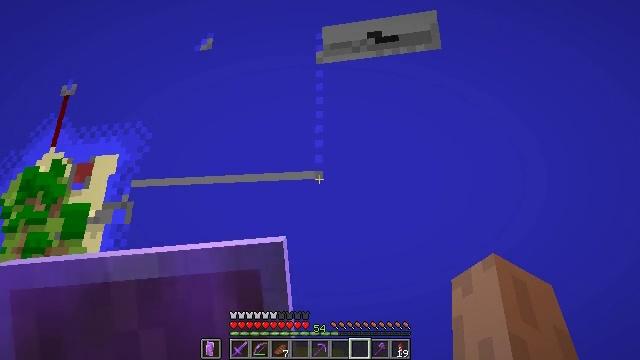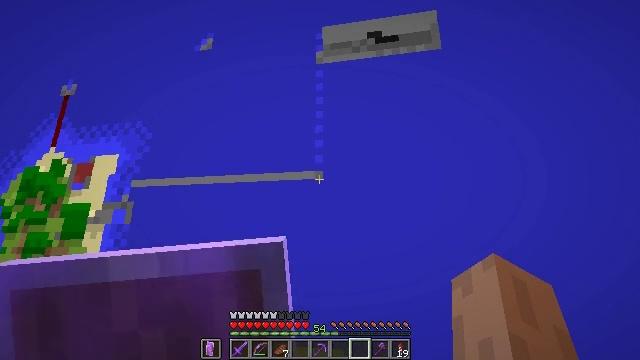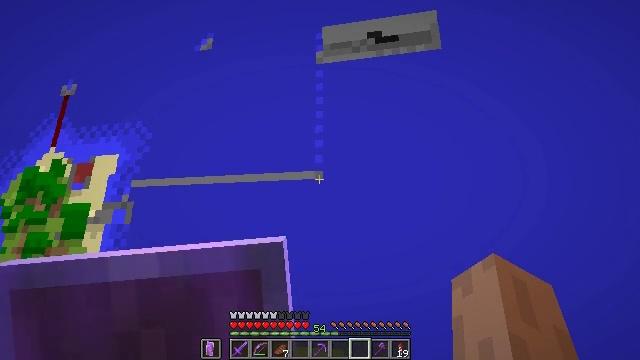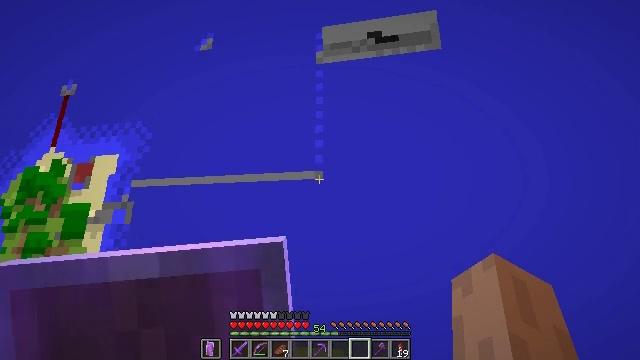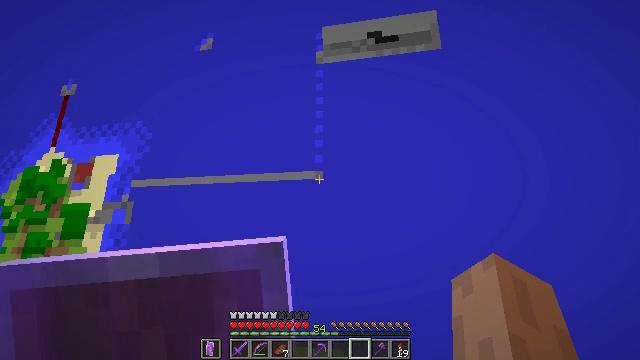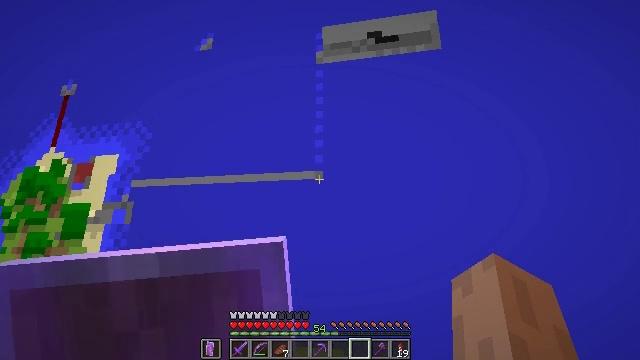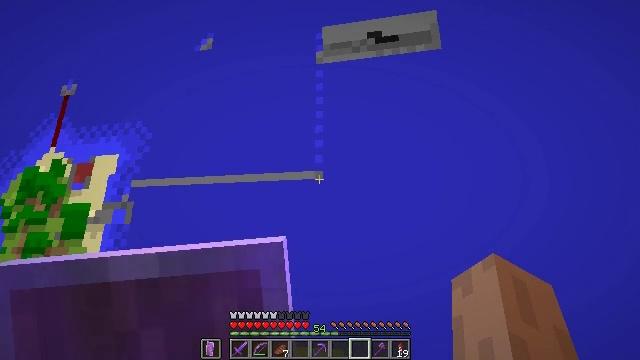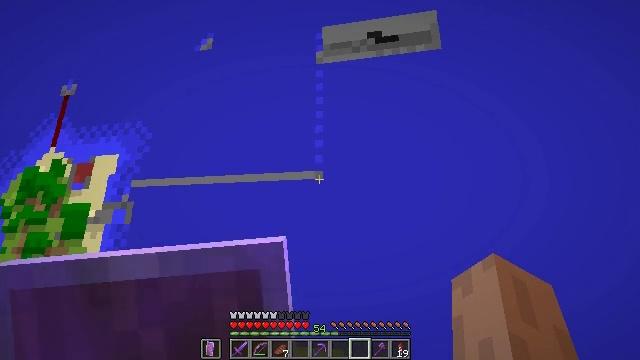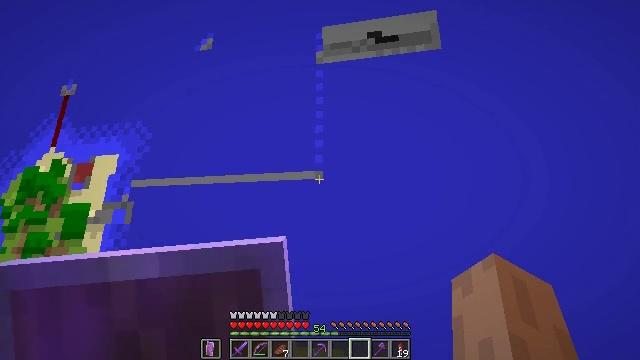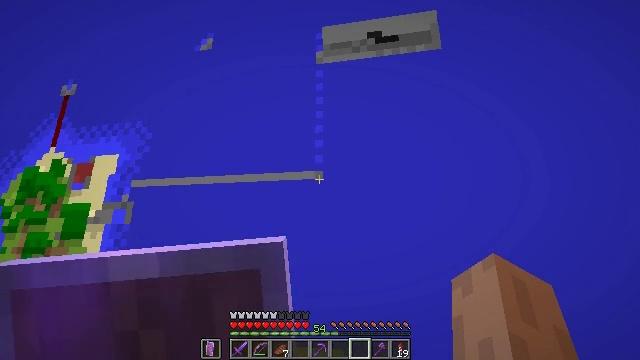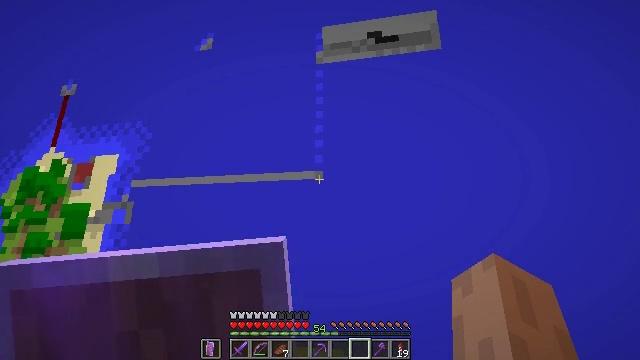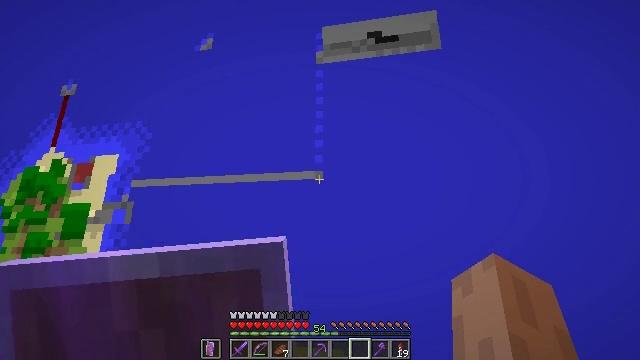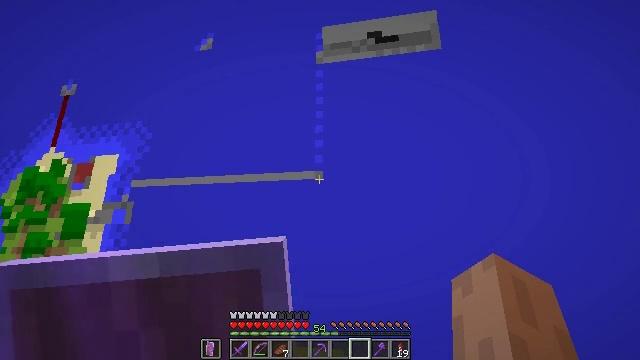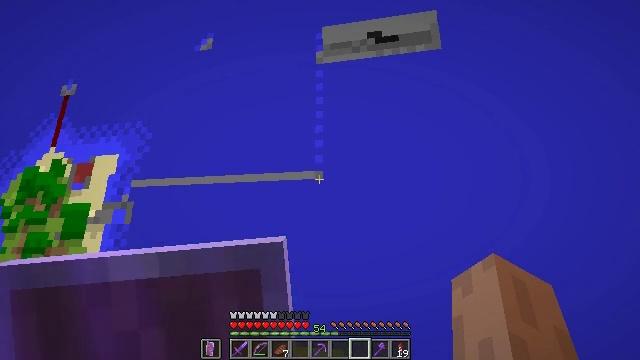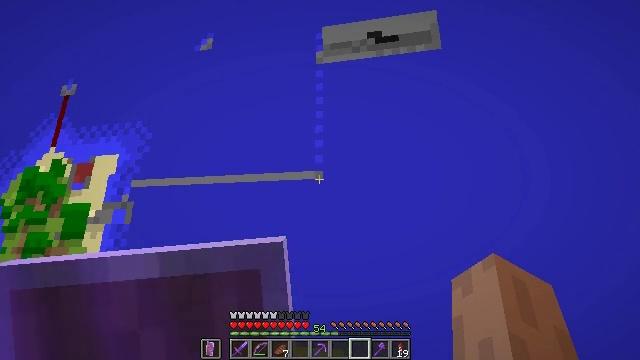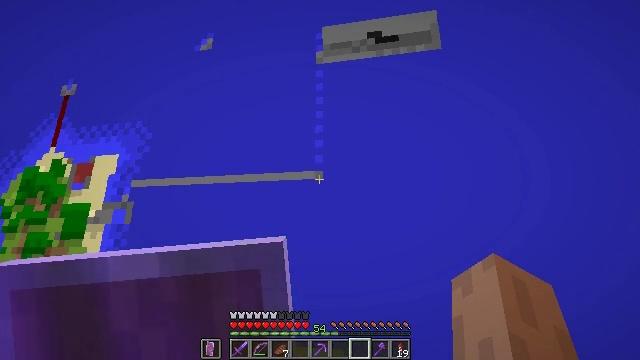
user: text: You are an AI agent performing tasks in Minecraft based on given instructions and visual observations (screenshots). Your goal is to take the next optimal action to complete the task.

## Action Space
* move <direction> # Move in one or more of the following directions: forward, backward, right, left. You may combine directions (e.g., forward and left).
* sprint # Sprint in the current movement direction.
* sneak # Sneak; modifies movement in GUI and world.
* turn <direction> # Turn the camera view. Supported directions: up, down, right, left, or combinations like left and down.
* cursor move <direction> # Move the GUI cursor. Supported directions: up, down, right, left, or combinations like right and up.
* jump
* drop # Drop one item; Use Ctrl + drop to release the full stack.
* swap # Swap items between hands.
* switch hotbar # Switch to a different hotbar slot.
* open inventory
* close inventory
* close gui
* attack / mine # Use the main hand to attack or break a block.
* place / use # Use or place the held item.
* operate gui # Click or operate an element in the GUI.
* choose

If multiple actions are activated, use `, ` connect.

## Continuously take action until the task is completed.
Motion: motion action
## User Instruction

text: Kill mobs.
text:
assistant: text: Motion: no_op
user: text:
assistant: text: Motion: no_op
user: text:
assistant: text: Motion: no_op
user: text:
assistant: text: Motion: no_op
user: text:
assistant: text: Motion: no_op
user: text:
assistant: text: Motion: no_op
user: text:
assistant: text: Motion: no_op
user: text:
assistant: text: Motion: no_op
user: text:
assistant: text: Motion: no_op
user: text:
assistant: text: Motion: no_op
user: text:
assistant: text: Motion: no_op
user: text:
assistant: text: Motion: no_op
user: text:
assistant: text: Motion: no_op
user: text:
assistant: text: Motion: no_op
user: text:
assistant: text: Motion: no_op
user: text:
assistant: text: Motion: no_op
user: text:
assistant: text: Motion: no_op
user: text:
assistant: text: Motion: no_op
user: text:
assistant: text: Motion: no_op
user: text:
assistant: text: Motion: no_op
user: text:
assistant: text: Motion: no_op
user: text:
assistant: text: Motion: no_op
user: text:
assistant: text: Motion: no_op
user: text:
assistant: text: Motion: no_op
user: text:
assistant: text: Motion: no_op
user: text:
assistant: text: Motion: no_op
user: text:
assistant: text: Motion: no_op
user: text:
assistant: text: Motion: no_op
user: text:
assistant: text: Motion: no_op
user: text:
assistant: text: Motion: no_op